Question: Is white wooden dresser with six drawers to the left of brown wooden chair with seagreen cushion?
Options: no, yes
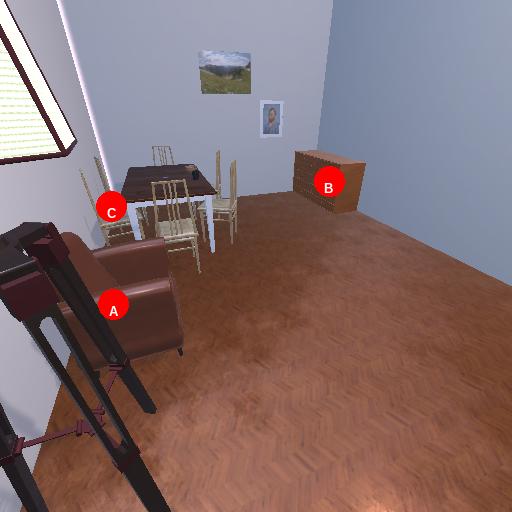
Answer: no